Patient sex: F
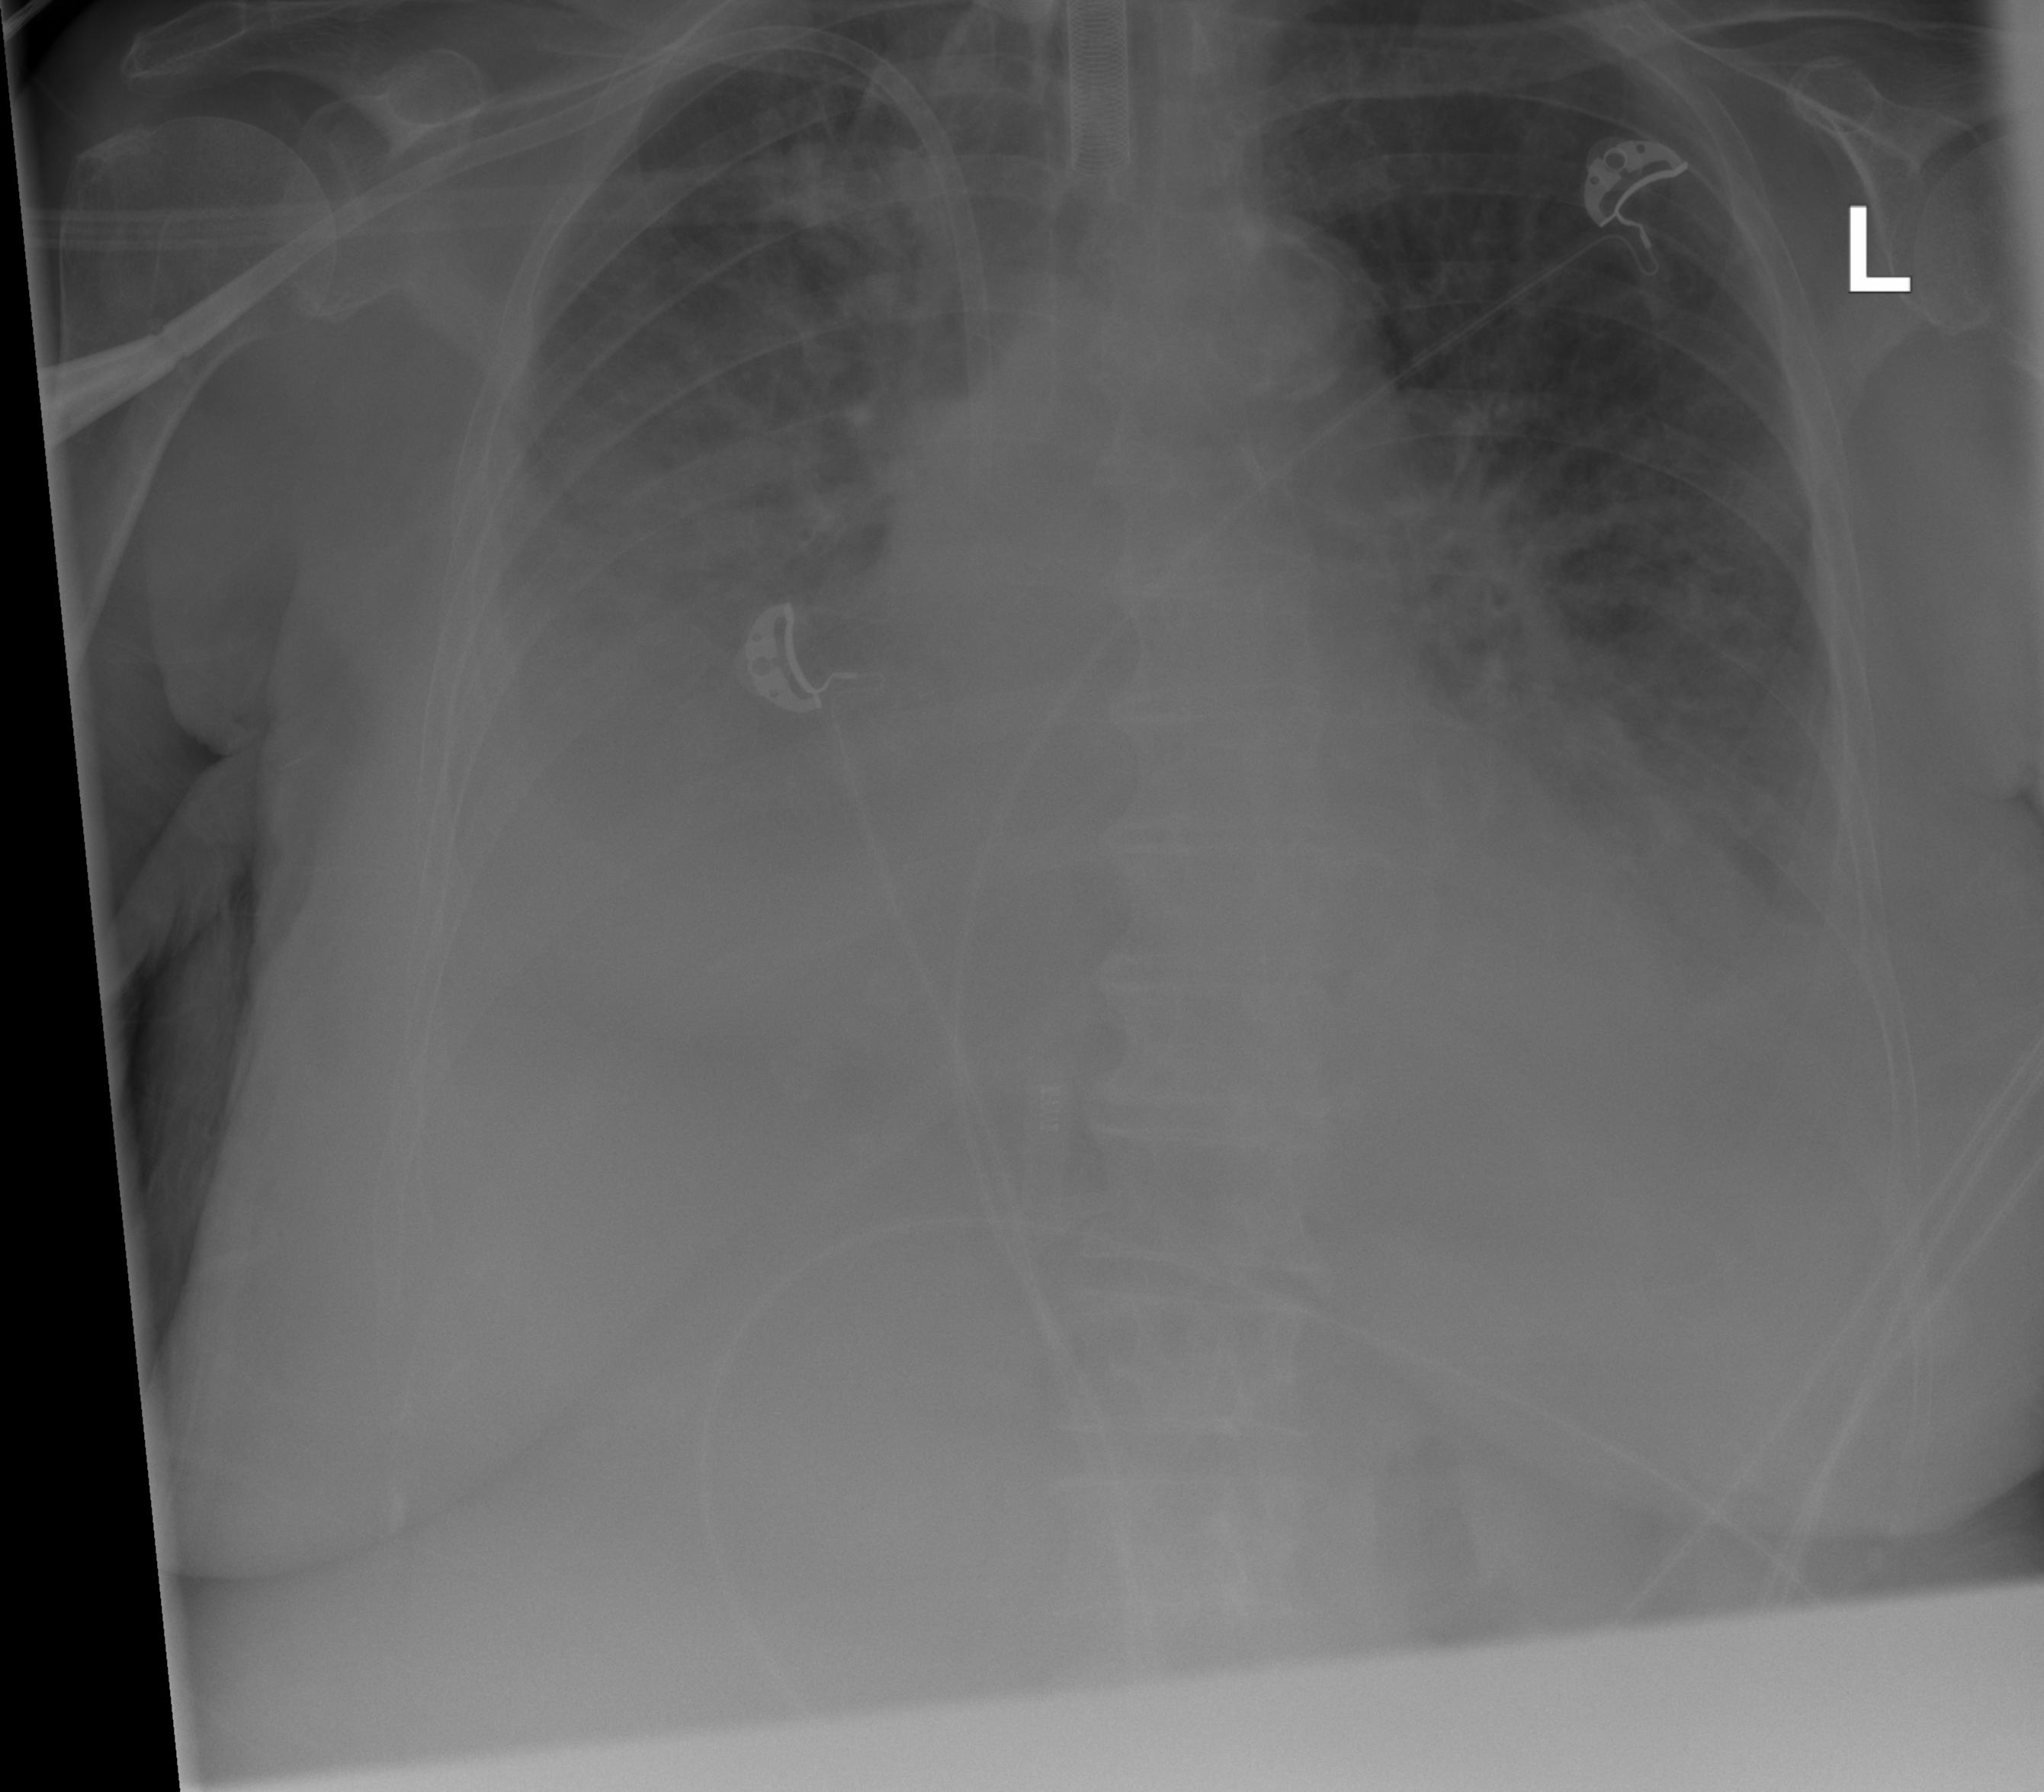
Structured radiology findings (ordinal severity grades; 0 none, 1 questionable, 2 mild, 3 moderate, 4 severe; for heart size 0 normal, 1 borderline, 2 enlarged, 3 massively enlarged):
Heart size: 2
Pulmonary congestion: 2
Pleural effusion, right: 4
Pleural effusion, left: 2
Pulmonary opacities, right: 3
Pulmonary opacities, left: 2
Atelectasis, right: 3
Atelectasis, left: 2